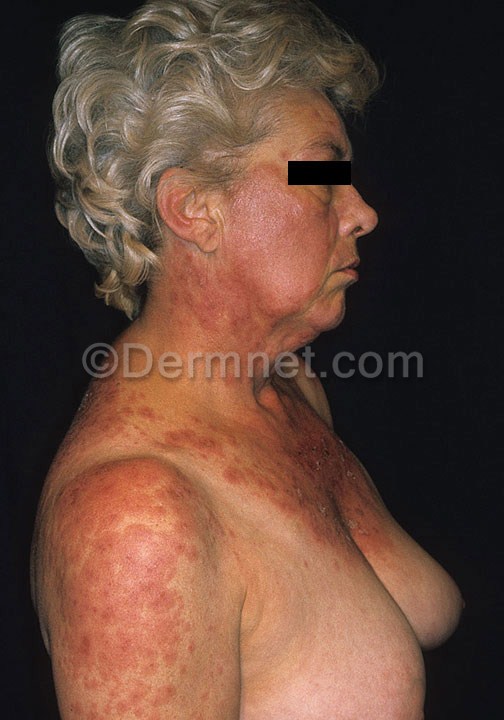
Disease: Lupus and other Connective Tissue diseases